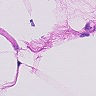
Metastatic tissue present: no